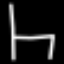
Label: chair